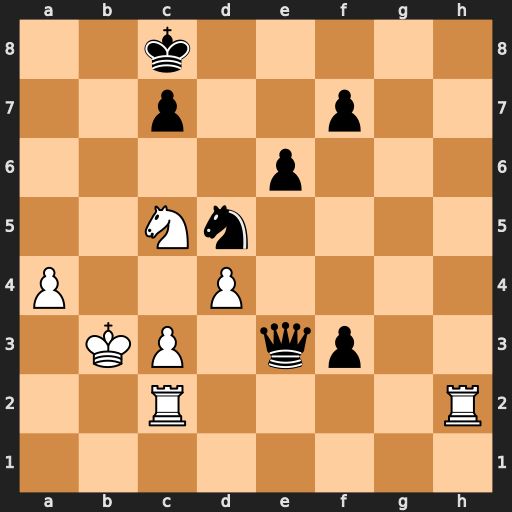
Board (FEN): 2k5/2p2p2/4p3/2Nn4/P2P4/1KP1qp2/2R4R/8
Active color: w
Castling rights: -
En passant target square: -
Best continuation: Rh8#